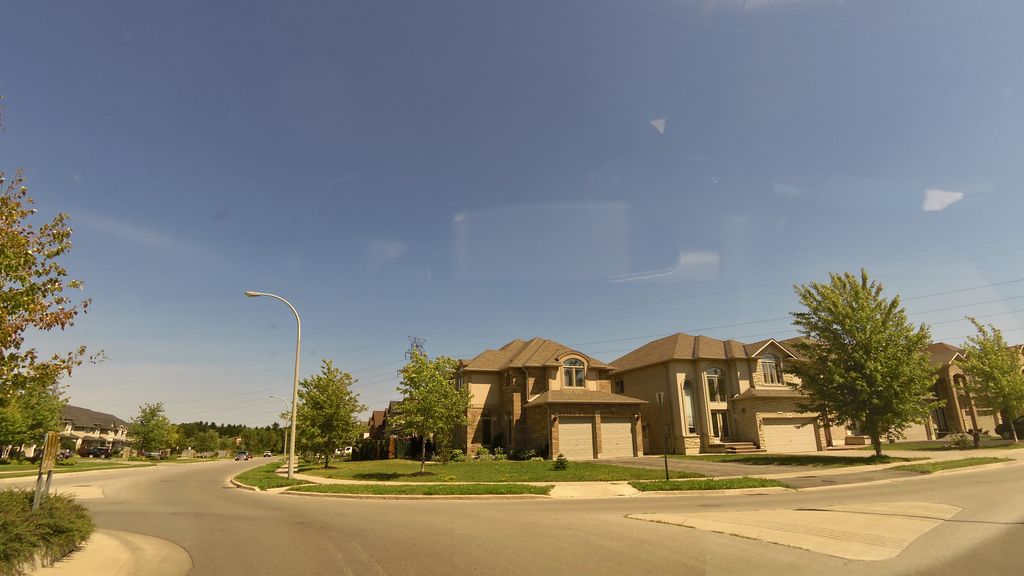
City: hamilton